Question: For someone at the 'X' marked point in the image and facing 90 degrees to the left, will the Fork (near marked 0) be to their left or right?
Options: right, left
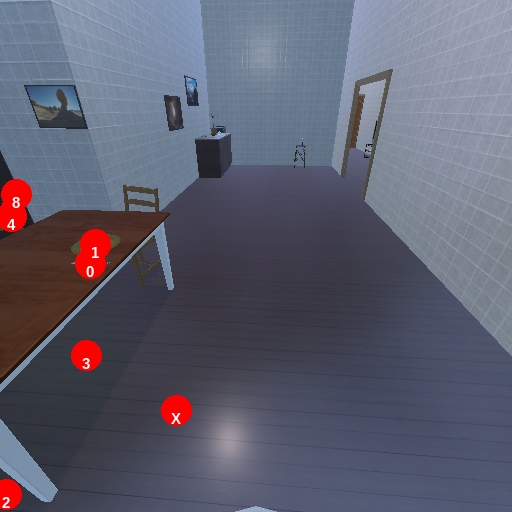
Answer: right